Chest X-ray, AP view. Patient: 51 years old, sex F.
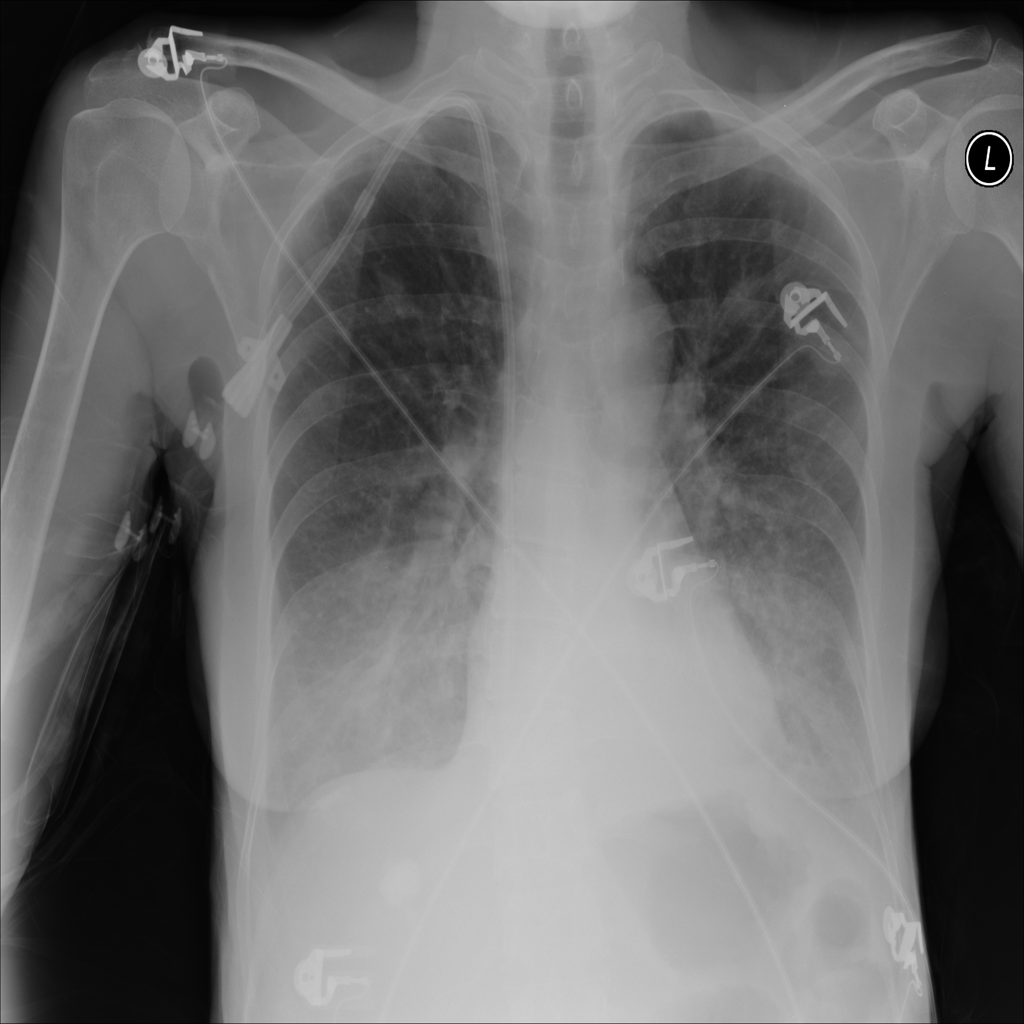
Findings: Edema